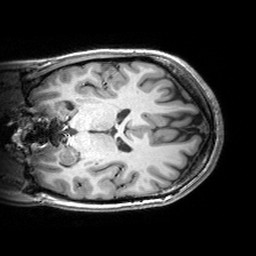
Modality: T1w
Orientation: coronal
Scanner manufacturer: siemens
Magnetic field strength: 3 T
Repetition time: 2.53 s
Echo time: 0.00299 s